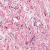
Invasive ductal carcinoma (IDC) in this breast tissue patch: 0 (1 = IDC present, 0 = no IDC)